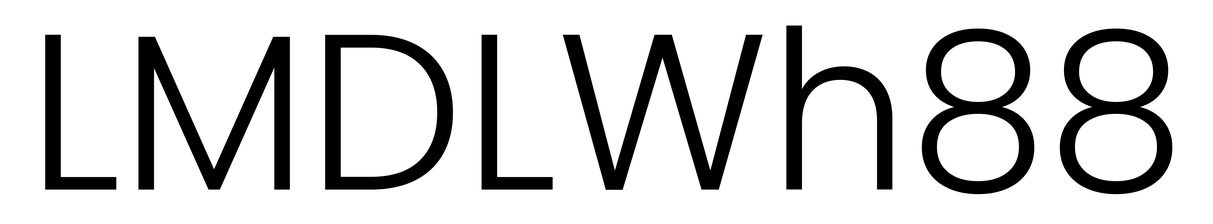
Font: Poppins-Light